二年级 · 画法几何学
一数图中有几个直角?

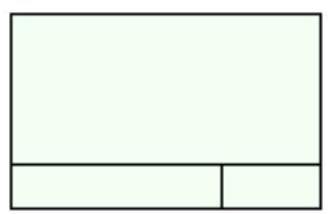
答案: 以按从左上角 $\rightarrow$ 左下角 $\rightarrow$ 右下角 $\rightarrow$ 右上角的顺序有规律地数, 一共是 12 个直角。